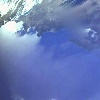
Label: water